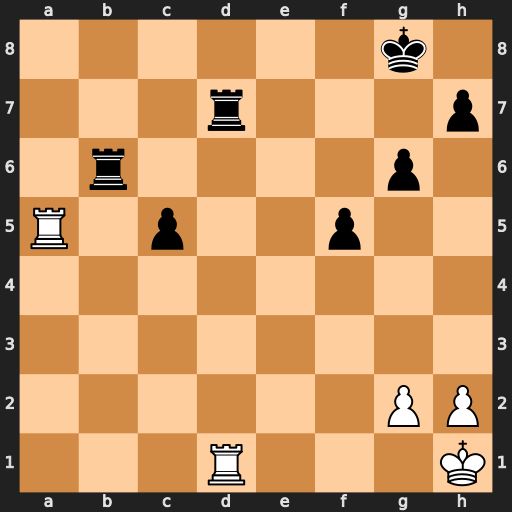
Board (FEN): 6k1/3r3p/1r4p1/R1p2p2/8/8/6PP/3R3K
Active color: w
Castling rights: -
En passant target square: -
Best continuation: Ra8+ Kf7 Rxd7+